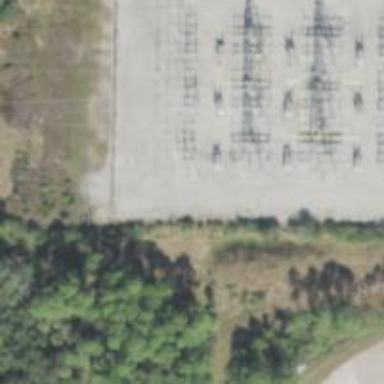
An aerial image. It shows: Switch for power supply.